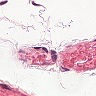
Metastatic tissue present: no